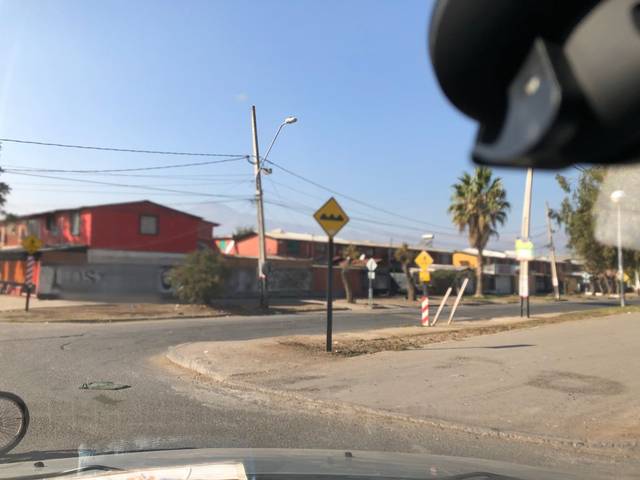
Region: Chile
Coordinates: -33.624, -70.597